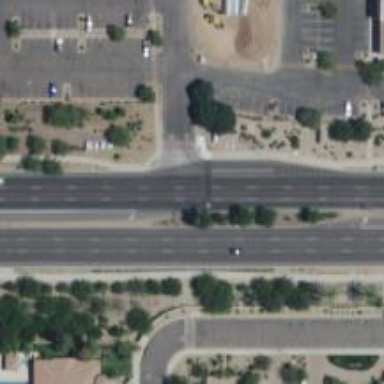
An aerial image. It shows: Secondary road with asphalt surface.